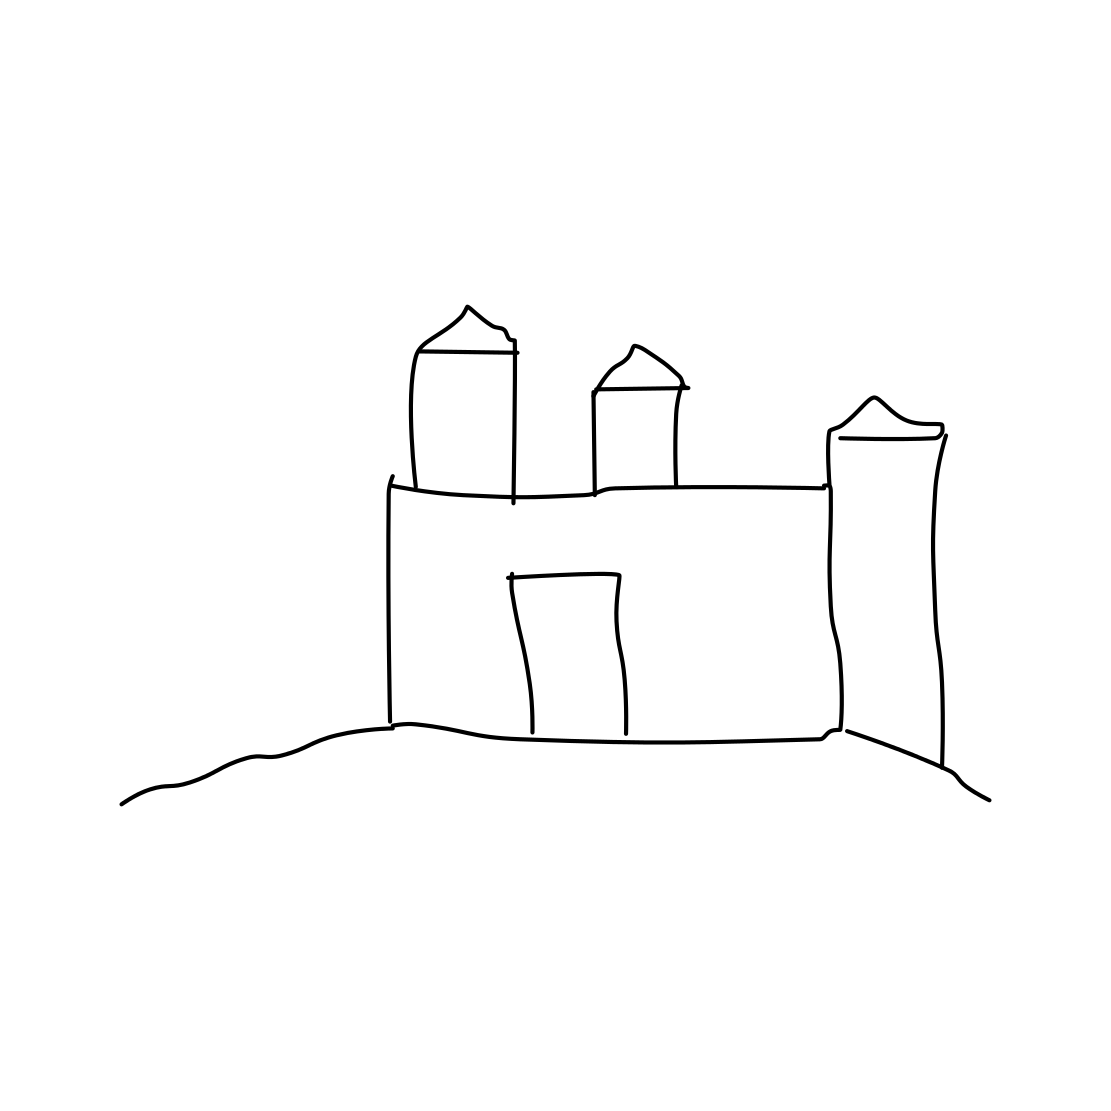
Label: castle